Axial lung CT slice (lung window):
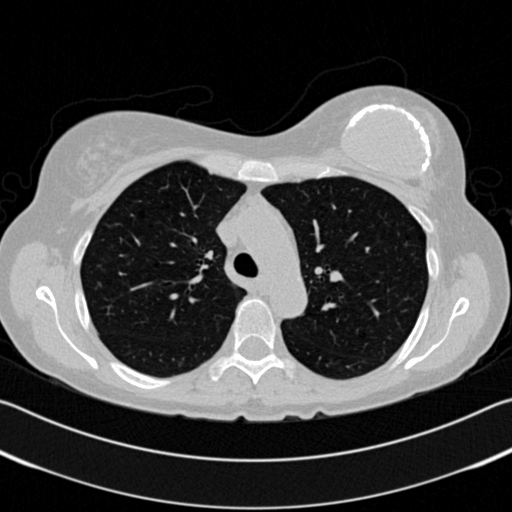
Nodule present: no